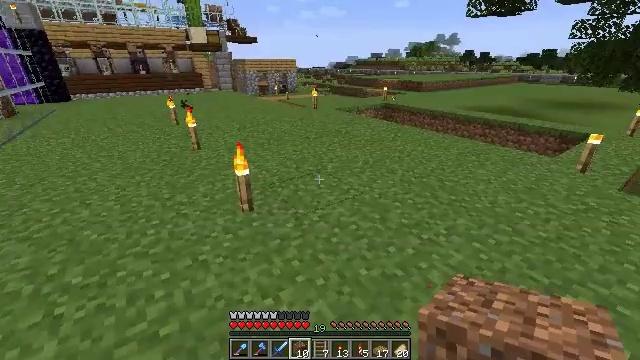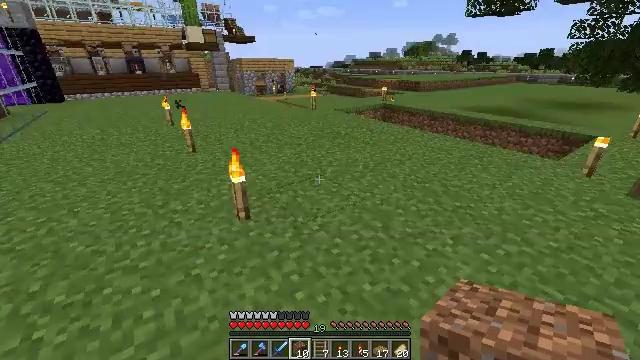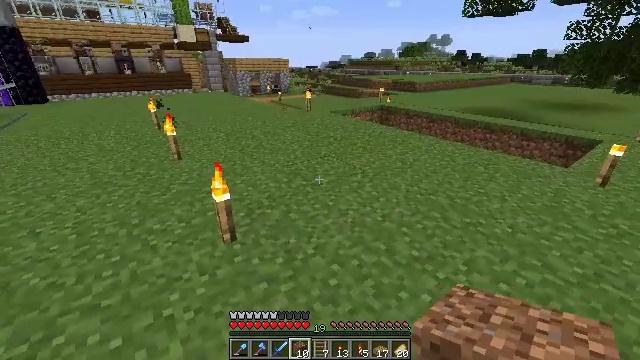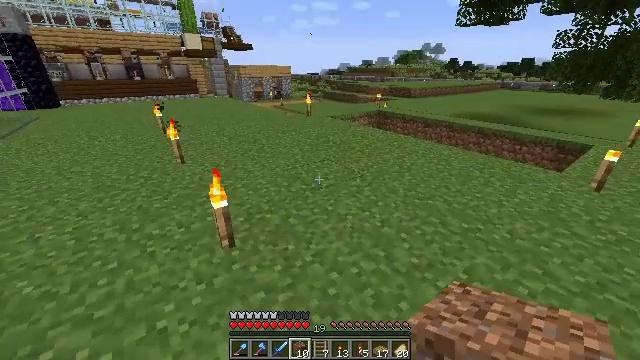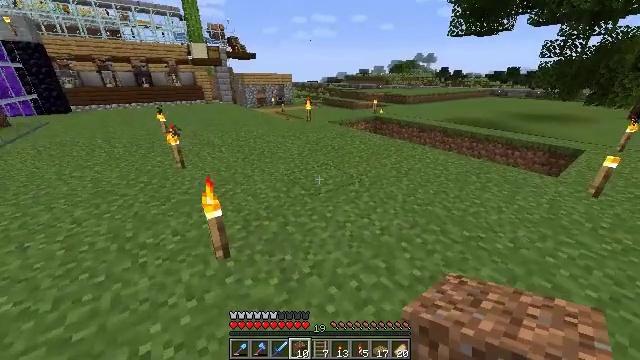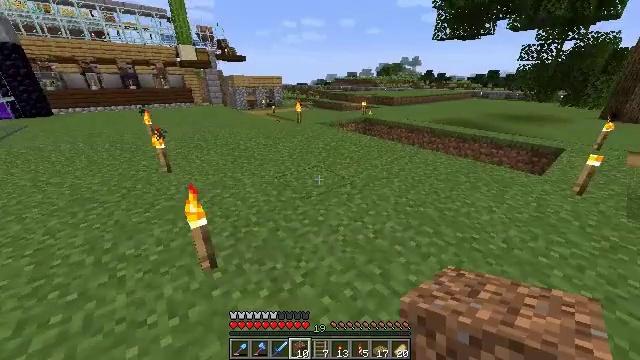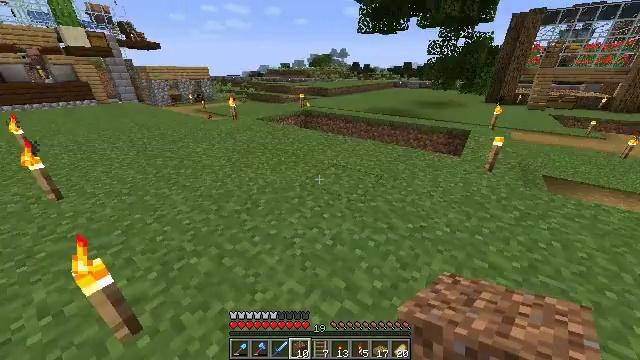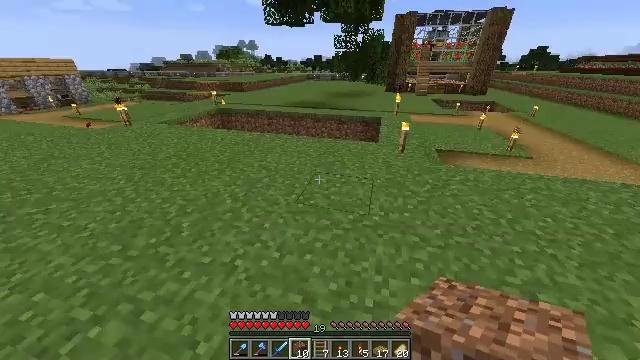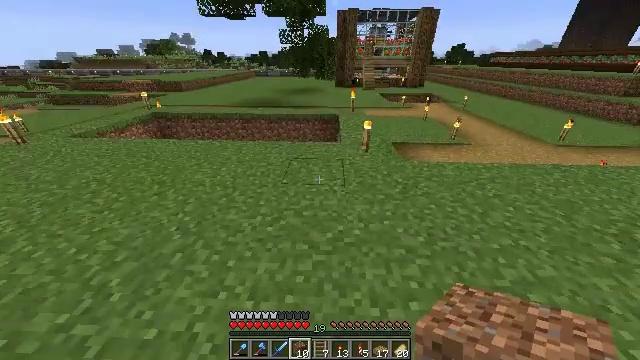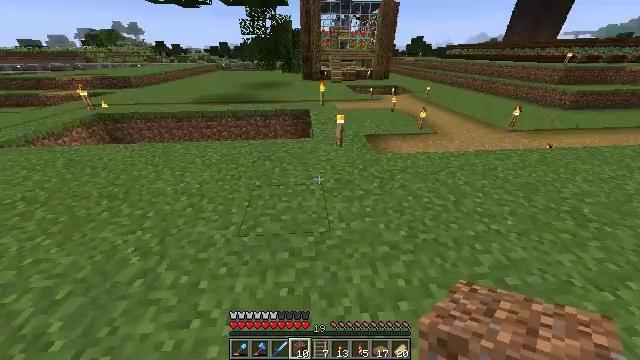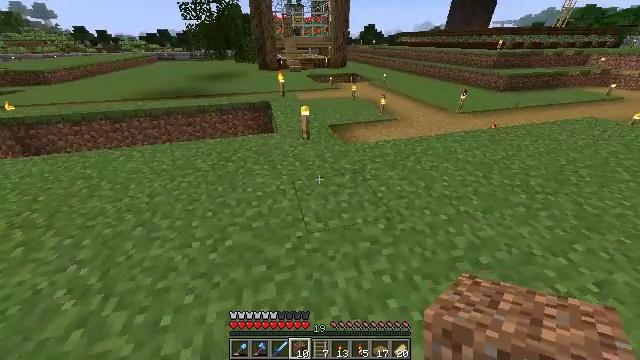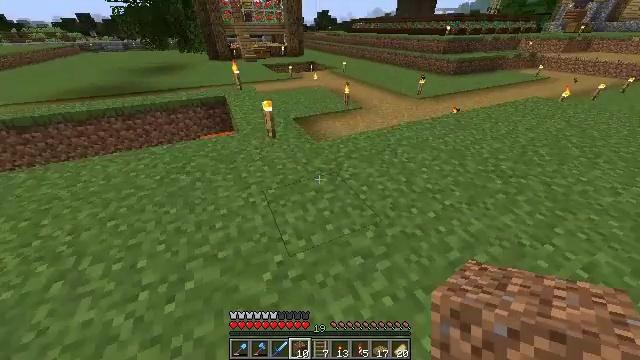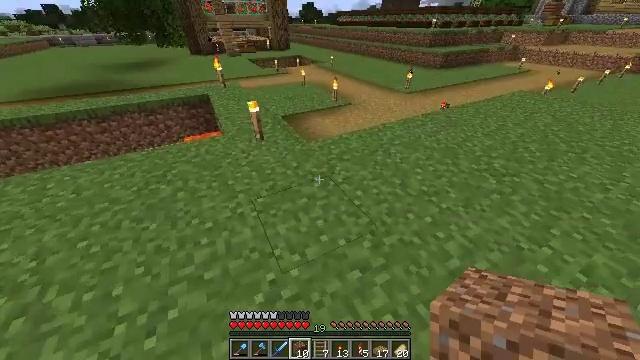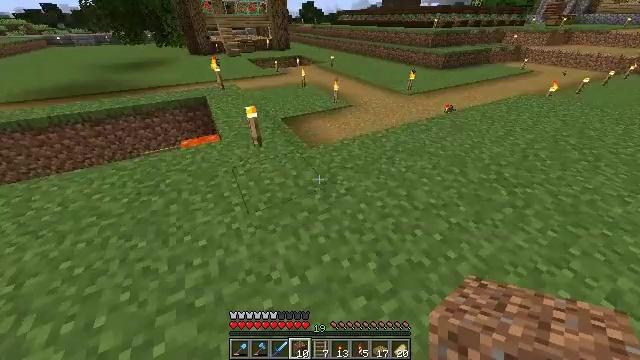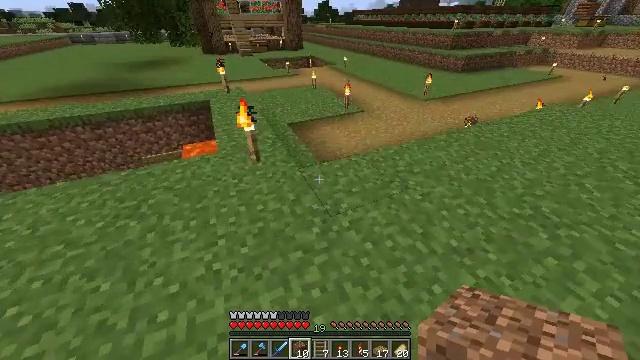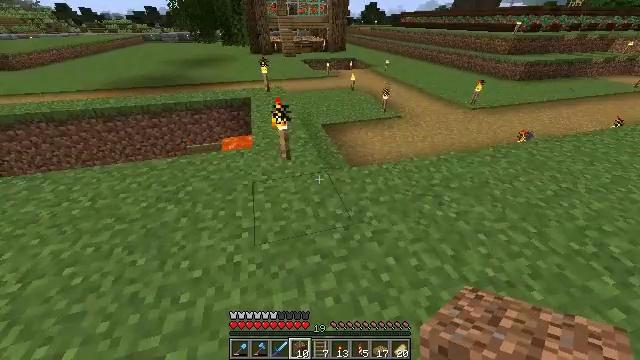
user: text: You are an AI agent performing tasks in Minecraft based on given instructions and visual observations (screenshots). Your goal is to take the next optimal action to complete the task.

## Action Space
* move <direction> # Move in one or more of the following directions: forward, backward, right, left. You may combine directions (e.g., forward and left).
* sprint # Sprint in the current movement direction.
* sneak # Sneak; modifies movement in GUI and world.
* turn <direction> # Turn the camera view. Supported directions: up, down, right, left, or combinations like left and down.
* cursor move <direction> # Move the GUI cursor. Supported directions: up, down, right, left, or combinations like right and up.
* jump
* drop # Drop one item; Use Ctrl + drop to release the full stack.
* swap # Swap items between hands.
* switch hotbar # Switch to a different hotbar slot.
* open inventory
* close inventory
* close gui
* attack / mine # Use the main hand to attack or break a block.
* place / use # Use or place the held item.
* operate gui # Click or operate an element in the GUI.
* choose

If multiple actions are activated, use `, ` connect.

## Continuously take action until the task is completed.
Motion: motion action
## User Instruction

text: Use the crafting table to make a minecart.
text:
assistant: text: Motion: move forward
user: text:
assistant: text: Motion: move forward, sprint, turn right
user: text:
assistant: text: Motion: move forward, sprint
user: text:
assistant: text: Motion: move forward, sprint
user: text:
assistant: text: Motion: move forward, sprint, turn right
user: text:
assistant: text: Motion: move forward, turn right and down
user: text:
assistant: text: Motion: move forward, turn right and down
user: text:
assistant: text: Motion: move forward, turn right and down
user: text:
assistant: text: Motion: move forward, sprint, turn right and down
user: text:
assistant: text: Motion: move forward, sprint, turn right and down
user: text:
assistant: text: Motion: move forward, sprint, turn right and down
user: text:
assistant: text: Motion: move forward, sprint, turn right and down
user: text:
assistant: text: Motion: move forward
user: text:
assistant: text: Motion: move forward and move right, turn left
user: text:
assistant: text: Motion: move forward and move right, turn left
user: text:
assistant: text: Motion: move forward and move right, turn left
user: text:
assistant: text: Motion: move forward and move right, sprint, turn left
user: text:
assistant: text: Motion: move forward and move right, sprint, turn left
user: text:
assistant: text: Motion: move forward, sprint
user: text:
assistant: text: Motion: move forward, sprint
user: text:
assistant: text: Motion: move forward, sprint
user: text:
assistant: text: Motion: move forward
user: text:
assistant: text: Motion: move forward
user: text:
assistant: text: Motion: move forward, sprint
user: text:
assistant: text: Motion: move forward, sprint
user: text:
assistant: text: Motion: move forward, sprint
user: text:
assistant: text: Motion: move forward, sprint
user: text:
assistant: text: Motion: move forward
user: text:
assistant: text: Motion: move forward
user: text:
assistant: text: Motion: move forward